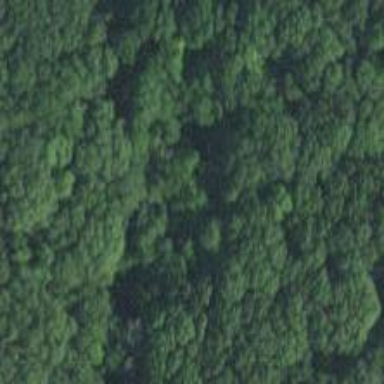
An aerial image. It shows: Mixed woodland area with various types of leaves.